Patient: sex M, age 69
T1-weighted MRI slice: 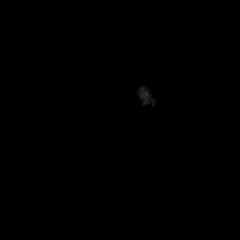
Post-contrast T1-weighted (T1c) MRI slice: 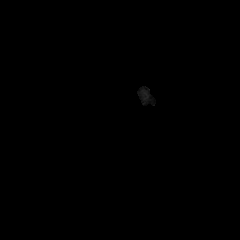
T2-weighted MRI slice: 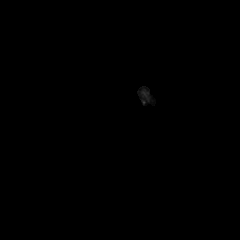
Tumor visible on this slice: no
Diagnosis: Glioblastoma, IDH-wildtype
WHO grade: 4